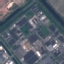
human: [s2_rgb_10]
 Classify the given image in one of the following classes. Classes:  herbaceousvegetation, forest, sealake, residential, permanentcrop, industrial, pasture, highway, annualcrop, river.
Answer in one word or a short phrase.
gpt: Industrial